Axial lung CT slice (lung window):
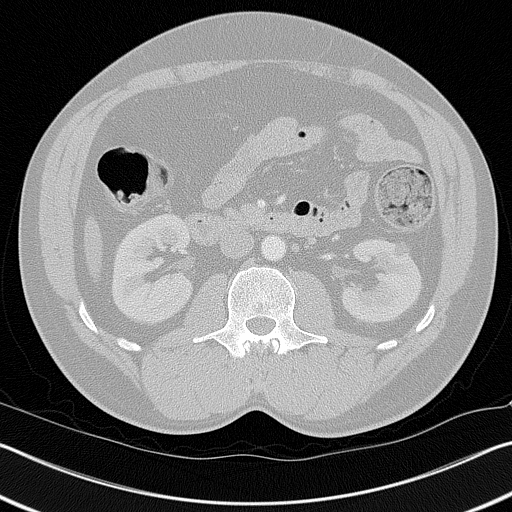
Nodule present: no